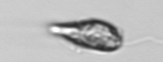
Label: Euglena